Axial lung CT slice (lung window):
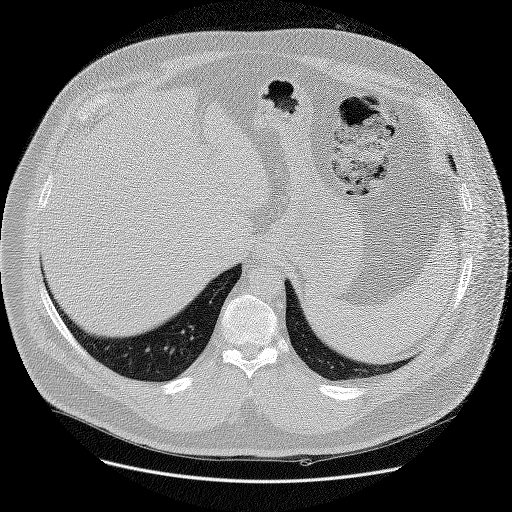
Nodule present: no